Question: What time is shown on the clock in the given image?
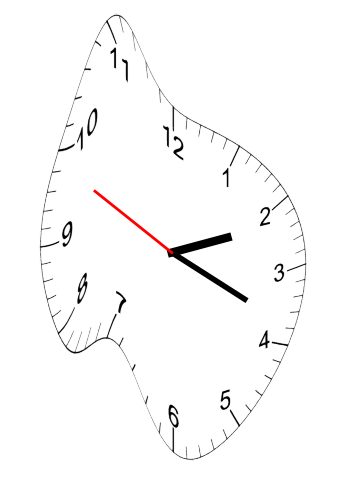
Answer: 02:18:49